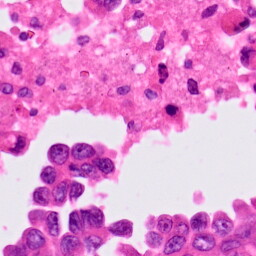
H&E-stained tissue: Lung